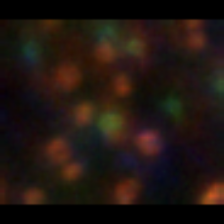
Taxon: Phaeocystis
Group: Other